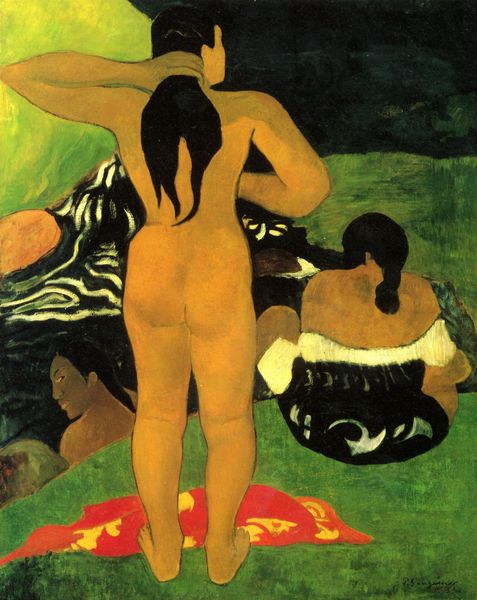
Titel: Tahitierinnen am Strand
Künstler: Paul Gauguin
Standort: New York (New York)
Institution: The Metropolitan Museum of Art
Schlagwörter: akt, dunkel, fuß, kopf, mann, meer, nackt, schatten, wasser, weiß, baden, badende, fluss, frauen, gelb, grün, impressionismus, landschaft, mädchen, see, sitzen, ufer, femmes, frankreich, frau, frisur, haar, hell, kleid, köpfe, licht, mund, orange, profil, rücken, schwarz, blick, gras, rasen, rot, tuch, wiese, expressionismus, malerei, muster, teppich, arm, arme, augen, gesicht, stein, öl, bach, feld, felder, nass, weide, sonne, auge, gold, haare, mantel, sitzend, stehend, stoff, decke, prostituierte, augenbrauen, lippen, locken, schulter, schultern, wasserfall, beine, bein, füße, hintern, sommer, komplementär, perspektive, moderne, heiß, farben, fläche, flächen, hitze, farbe, formen, weis, jaune, marron, portrait, vert, handtuch, nackte, augenbraue, ellenbogen, gauguin, bad, corps, südsee, badend, schwimmen, farbflächen, paul, rückseite, rückenfigur, form, blanc, noir, schwarzweiß, fraue, strudel, gaugin, dos, assis, rouge, nackte frau, farbfelder, femme, nature, paysage, bain, cheveux, peau, plakativ, weise, robe, matisse, nuit, eau, chagall, hinterteil, chevelure, paul gauguin, impressionnsime, harre, tahiti, brune, nue, herbe, organe, rivière, extérieur, sauvage, groupe, bras, cheveu, fauve, baignade, eingeborene, nudité, haiti, zebra, fesse, fesses, trois, baigneuses, regard, fauvisme, exotique, tahitiennes, jintern, baigneuse, nabi, po, nu, 1900, gougin, goguin, accroupie, magritte, femme nue, pagne, courant, bedende, vahiné, tahitienne, serviette, longs cheveux, cheveux noirs, roug, erouge, gaugain, gauguain, polynesie, marquise, paréo, trois femmes, hawai, nabis